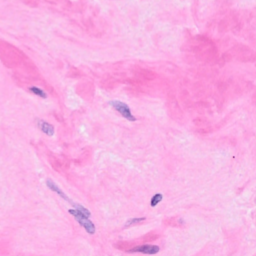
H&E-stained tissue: Breast